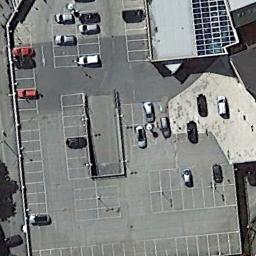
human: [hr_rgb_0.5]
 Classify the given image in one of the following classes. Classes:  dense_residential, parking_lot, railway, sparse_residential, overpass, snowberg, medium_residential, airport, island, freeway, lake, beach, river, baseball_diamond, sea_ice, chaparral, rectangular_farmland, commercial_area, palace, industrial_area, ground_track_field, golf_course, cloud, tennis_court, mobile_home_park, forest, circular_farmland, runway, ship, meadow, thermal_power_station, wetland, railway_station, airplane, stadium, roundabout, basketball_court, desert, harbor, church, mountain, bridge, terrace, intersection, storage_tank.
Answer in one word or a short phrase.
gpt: parking_lot